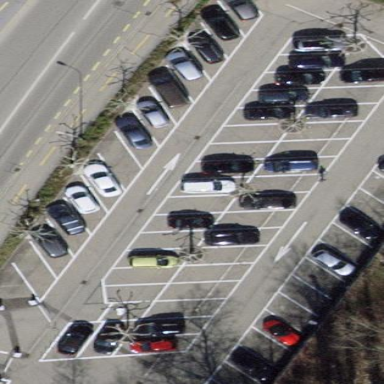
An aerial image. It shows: Parking area with surface.